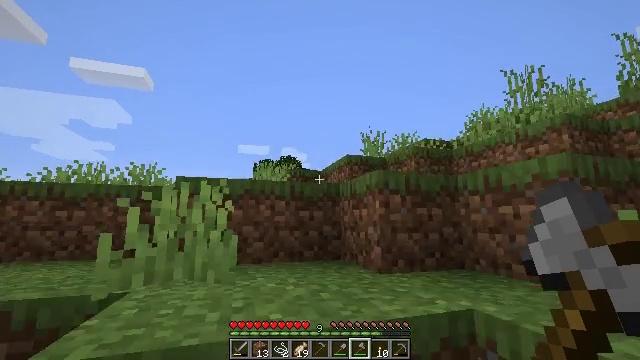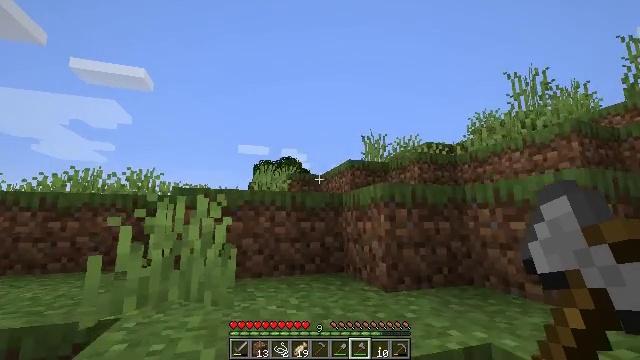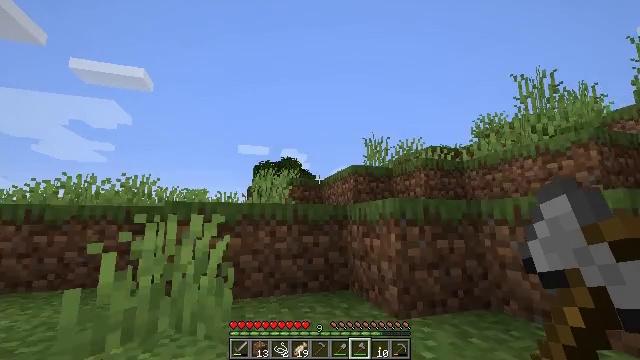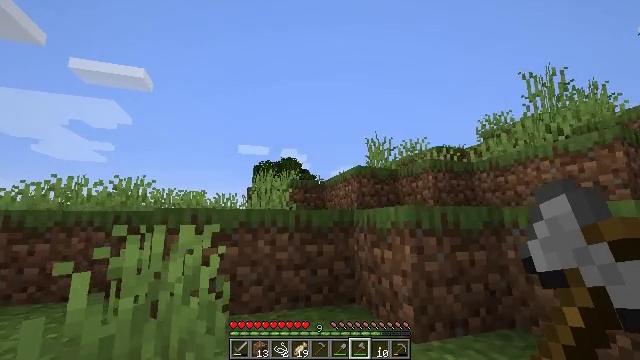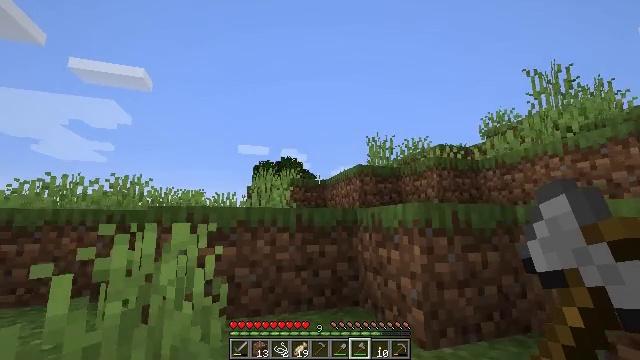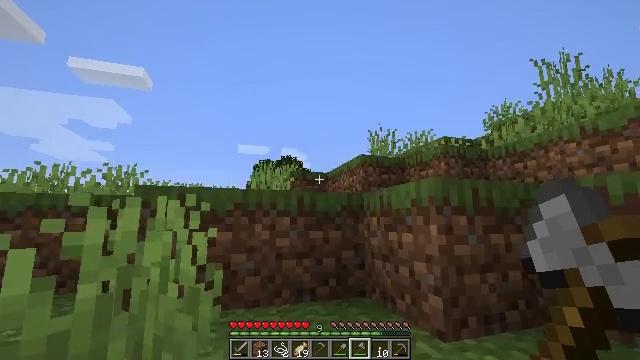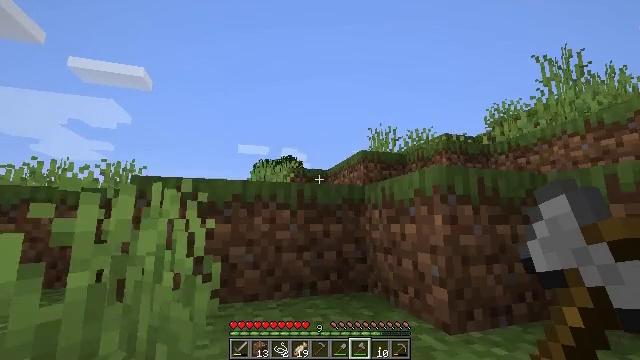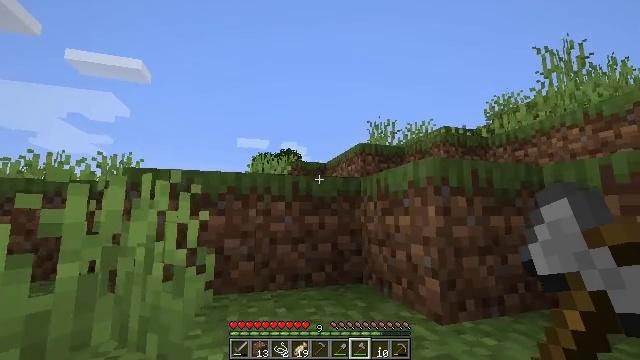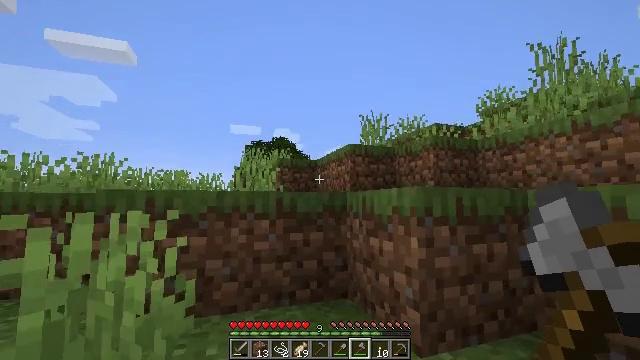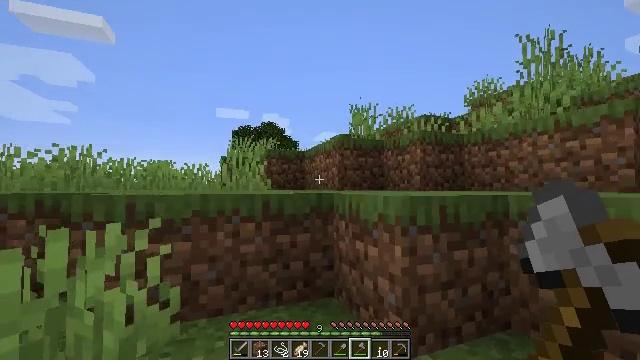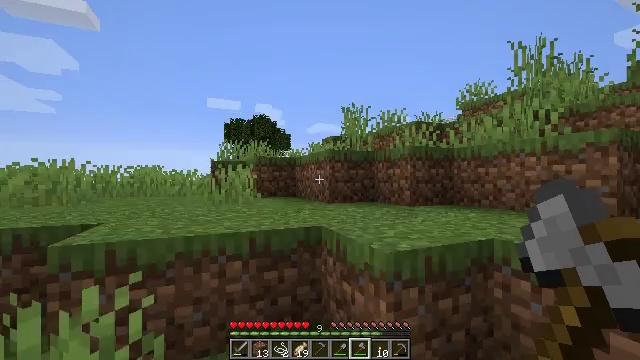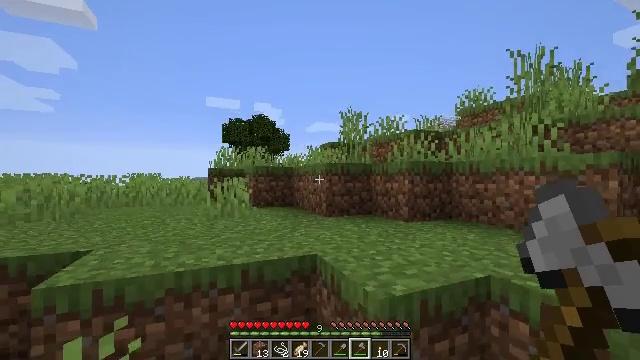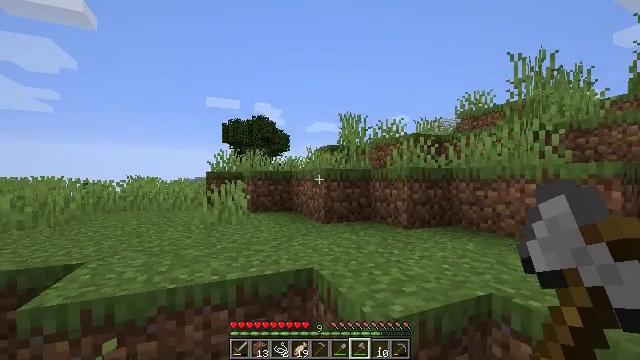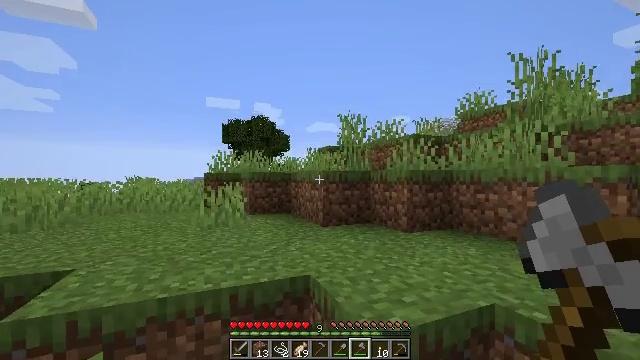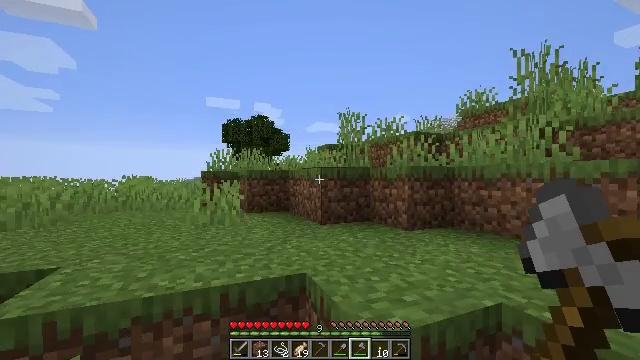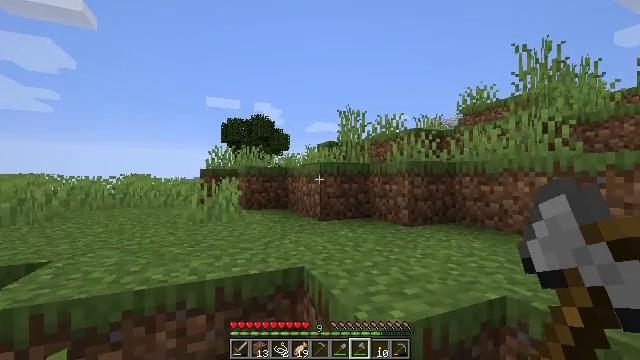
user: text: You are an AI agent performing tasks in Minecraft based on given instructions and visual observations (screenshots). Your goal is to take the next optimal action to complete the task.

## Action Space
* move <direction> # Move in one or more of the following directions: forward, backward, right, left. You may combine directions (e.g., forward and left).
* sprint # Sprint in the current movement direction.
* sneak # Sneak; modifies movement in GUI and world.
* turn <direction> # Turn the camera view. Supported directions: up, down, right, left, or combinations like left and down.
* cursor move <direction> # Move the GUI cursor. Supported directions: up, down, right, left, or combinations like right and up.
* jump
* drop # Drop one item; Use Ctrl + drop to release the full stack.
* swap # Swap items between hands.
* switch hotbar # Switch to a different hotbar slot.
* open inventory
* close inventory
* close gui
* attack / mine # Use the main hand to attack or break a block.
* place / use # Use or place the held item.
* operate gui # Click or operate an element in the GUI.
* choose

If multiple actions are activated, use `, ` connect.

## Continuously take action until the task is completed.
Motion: motion action
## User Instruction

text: Break oak leaves from the trees.
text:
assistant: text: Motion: move forward, jump
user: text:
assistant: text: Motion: move forward, jump
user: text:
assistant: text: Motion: move forward, jump
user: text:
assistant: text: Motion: move forward, jump
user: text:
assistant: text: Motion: move forward
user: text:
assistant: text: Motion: move forward
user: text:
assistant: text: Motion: move forward, turn down
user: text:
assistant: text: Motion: move forward, turn right and down, jump
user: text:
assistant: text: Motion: move forward, turn right and down, jump
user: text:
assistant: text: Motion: move forward, turn right and down, jump
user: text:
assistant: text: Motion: move forward, jump
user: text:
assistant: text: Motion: move forward, jump
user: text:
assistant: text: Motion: move forward, jump
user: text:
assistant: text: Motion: move forward
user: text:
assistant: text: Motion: move forward
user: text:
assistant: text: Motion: move forward
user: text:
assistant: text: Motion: move forward
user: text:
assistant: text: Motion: move forward, jump
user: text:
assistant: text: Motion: move forward, jump
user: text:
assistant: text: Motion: move forward, jump
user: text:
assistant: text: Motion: move forward, jump
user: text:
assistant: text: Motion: move forward, jump
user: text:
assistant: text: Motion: move forward, jump
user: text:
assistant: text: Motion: move forward
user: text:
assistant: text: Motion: move forward
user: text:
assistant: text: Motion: move forward
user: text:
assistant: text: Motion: move forward
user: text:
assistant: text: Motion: move forward
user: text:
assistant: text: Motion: move forward, jump
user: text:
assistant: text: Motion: move forward, jump